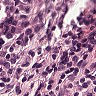
Metastatic tissue present: no